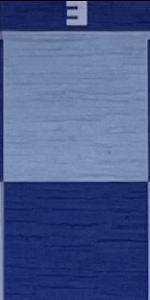
Label: Empty